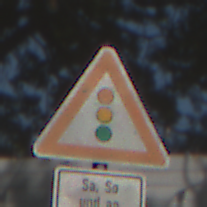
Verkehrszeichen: Lichtzeichenanlage
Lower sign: ZeitangabenMitBeschraenkungAufWochentage9
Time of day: Midday
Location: Outdoor (Suburban)
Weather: Clear
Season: NotSpecified
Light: Natural